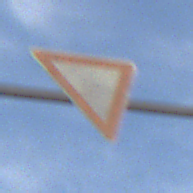
Verkehrszeichen: VorfahrtGewaehren
Umgebung: Outdoor, Special
Tageszeit: MorningAfternoon
Wetter: PartlyCloudy
Licht: Natural
Jahreszeit: NotSpecified
Kontrast: HighContrast